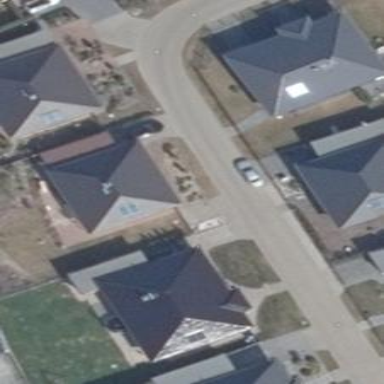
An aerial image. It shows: Black-roofed house with hipped roof.